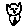
Label: cat